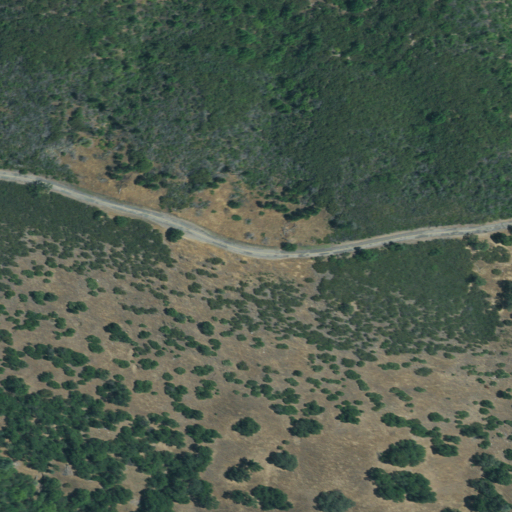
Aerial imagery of mountain in California named Wally Hill containing shrub, open development, grassland, and evergreen forest